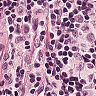
Metastatic tissue present: no